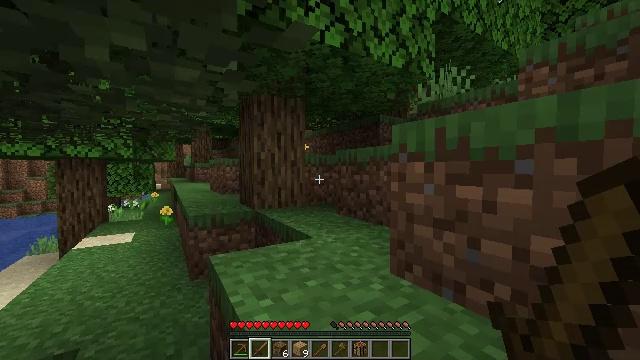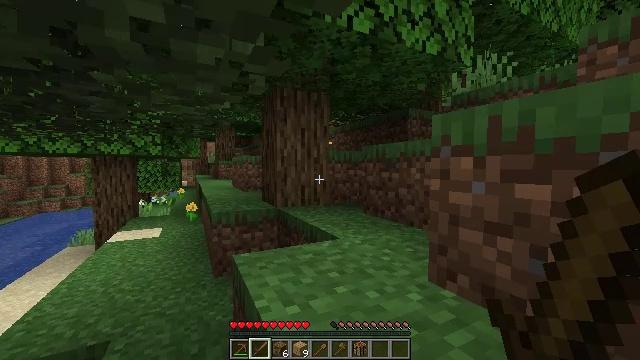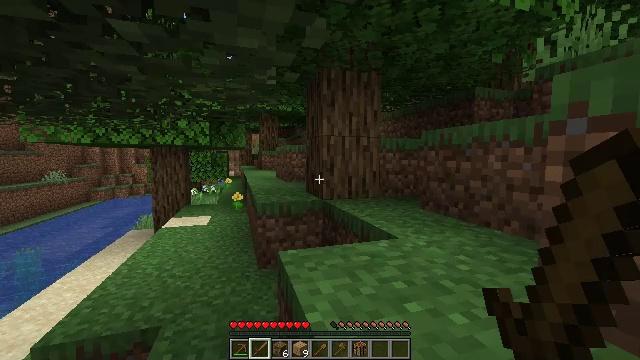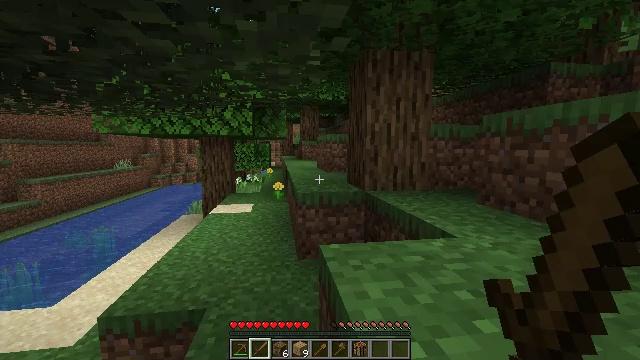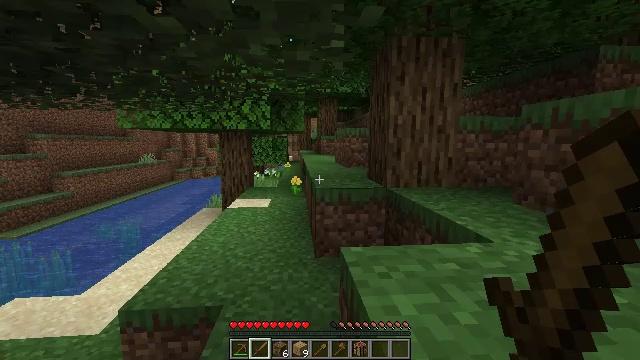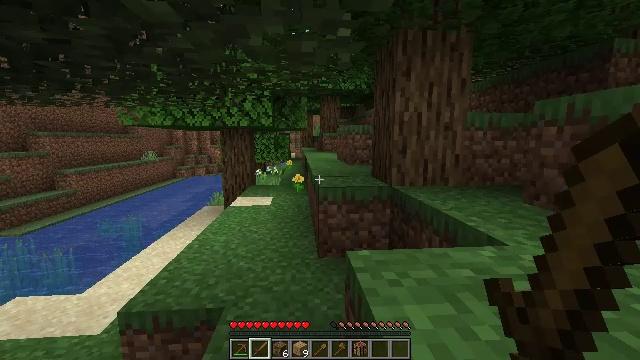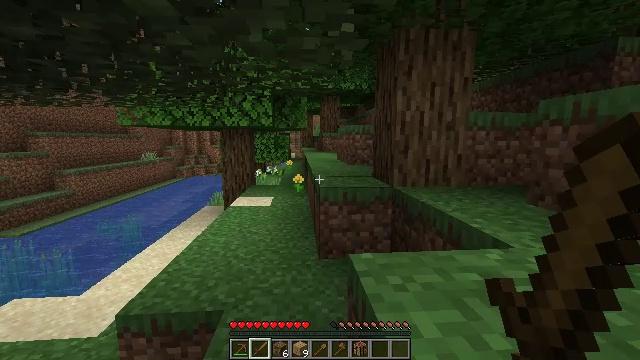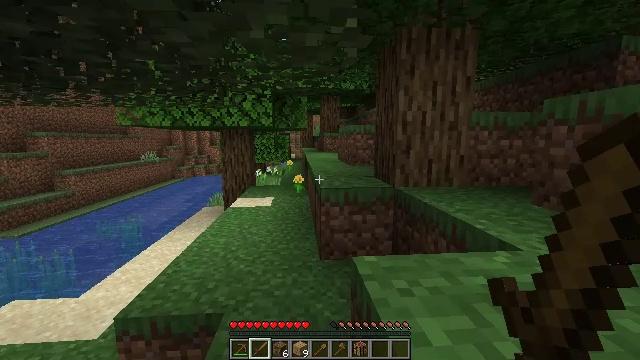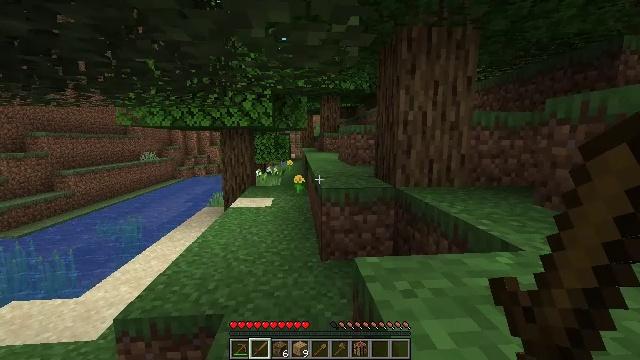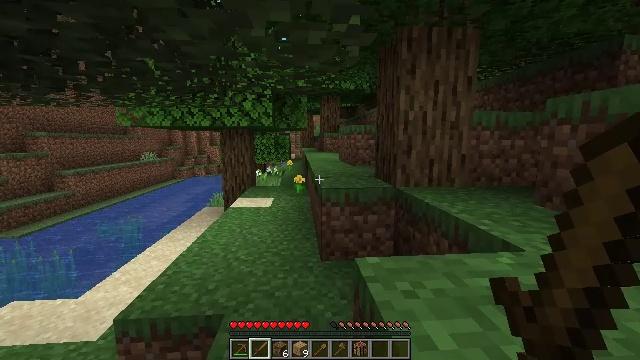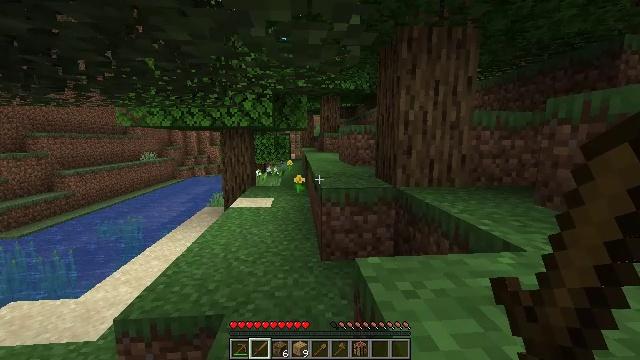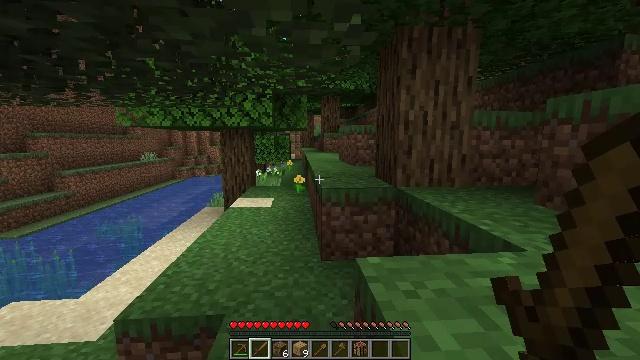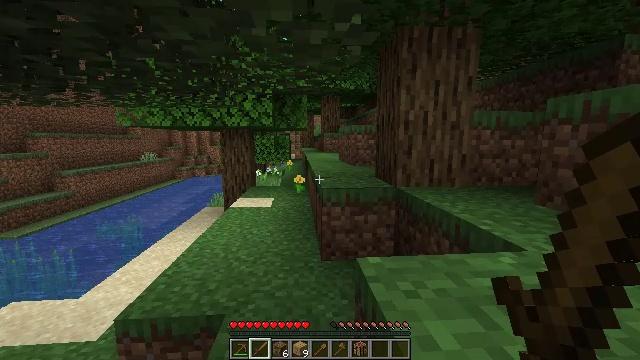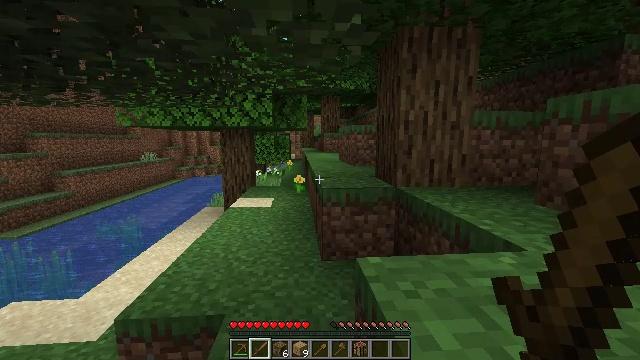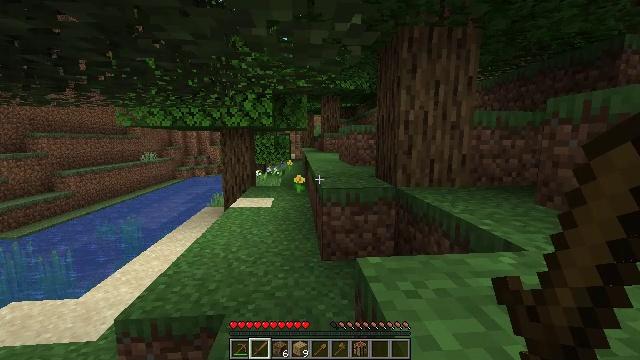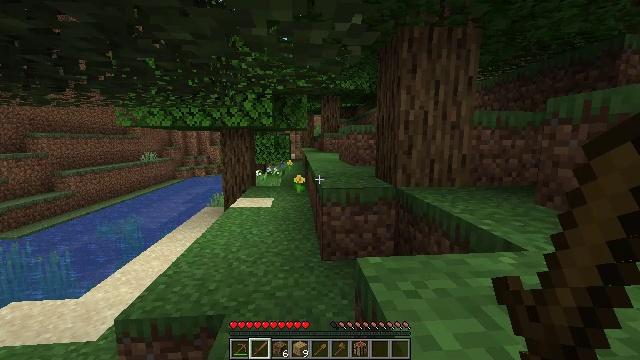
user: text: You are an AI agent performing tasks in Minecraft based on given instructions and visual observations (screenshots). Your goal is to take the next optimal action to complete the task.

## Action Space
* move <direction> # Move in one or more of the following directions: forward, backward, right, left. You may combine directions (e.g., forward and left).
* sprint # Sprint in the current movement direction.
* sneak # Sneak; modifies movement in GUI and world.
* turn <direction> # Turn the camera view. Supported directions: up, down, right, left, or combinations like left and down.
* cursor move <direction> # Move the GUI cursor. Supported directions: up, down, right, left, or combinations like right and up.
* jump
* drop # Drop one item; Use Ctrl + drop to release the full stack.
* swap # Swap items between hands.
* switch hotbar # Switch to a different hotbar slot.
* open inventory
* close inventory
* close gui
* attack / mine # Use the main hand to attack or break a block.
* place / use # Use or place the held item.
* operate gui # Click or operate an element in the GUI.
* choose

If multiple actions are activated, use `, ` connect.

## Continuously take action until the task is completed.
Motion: motion action
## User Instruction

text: Get dirt block.
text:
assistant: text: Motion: move forward, sprint, turn left
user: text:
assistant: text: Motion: move forward, sprint, turn left and down
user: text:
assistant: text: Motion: move forward, sprint, turn left and down
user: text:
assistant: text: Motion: turn left and down
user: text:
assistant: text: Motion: no_op
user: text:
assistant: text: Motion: no_op
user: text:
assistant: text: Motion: no_op
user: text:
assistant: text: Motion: no_op
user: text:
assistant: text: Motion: no_op
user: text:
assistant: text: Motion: no_op
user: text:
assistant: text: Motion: no_op
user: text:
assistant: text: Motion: no_op
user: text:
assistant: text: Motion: no_op
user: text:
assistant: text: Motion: no_op
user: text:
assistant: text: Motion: sprint
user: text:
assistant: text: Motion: move forward, sprint
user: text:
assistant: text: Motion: move forward, sprint
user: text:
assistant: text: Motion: move forward, sprint
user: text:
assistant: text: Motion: move forward, sprint, turn right
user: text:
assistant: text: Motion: move forward, sprint, turn right
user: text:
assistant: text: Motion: move forward, sprint, turn right
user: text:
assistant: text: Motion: move forward, sprint
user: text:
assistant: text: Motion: move forward, sprint
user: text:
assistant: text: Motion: move forward, sprint, turn left
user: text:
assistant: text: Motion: move forward, sprint, turn left
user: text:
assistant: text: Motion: move forward, sprint, turn left
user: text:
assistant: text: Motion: move forward, sprint
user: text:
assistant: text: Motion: move forward, sprint
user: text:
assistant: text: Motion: move forward, sprint
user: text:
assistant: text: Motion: move forward, sprint